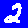
Digit: 2